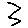
Label: zigzag